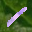
Label: 1